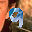
Label: 9